Question: ## Working live URL showing problem:
<URL>

:
'''
<div class="small-vote">
<a href="#" class="s plus-one bubble" bubble=":)&lt;br /&gt;Vote this comment up&lt;br /&gt;if you like it!"></a>
<a href="#" class="s minus-one bubble" bubble=":(&lt;br /&gt;Vote this comment down&lt;br /&gt;if you disagree with it!"></a>
</div>
'''
This is a problem on all major browsers. If the mouse enters the bottom halfish of the anchor link, it's all fine. It highlights it, popup comes up, and you can click the link.
If you enter the top half of the link, it lets you click it until the mouse is moved even 1 pixel, then the link deactivates and you have to exit and re-enter the area to click on it.
It's enough of a problem to make the anchor links pretty unusable.
'''
a.bubble:hover
{
background-color:Red;
}
.s{
background-image:url('../images/sprites.png');
background-repeat:no-repeat;
}
.plus-one
{
display:block;
width:20px;
height:16px;
background-position: -46px -135px;
float:left;
margin-right:1px;
margin-top:1px;
}
.minus-one
{
display:block;
width:20px;
height:16px;
background-position: -67px -135px;
float:right;
margin-left:1px;
margin-top:1px;
}
.minus-one:hover
{
background-position: -67px -153px;
}
.plus-one:hover
{
background-position: -46px -153px;
}
'''
As a reference, when the popup box is taken off the anchor link, the links behave properly. I'm using jQuery Bubble Popup v.2.3.1.
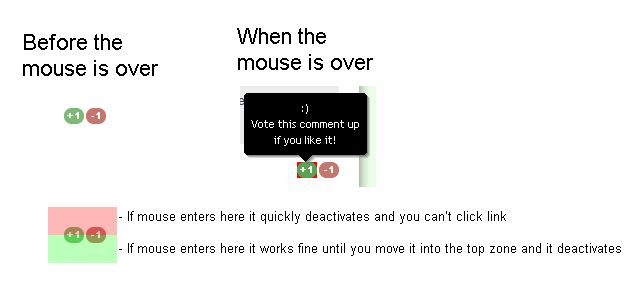
Answer: That's because your tooltip is over the link! Check out the padding, maybe add some z-index to put it behind the link level =)